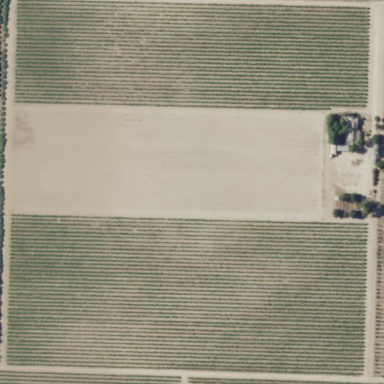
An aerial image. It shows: Beautiful vineyard in the countryside.